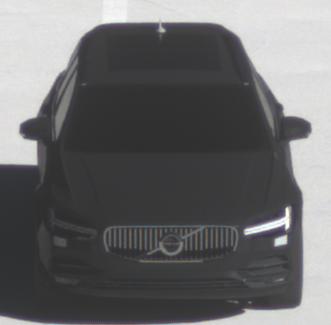
Make: Volvo
Model: V90
Detailed model: -
Model produced from: 2016
Model produced until: 2020
Doors: 5
Color: black
Road condition: dry road
Daytime: morning or afternoon
Contrast: high contrast